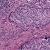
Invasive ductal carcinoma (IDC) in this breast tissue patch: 0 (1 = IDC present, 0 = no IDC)